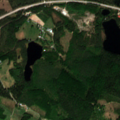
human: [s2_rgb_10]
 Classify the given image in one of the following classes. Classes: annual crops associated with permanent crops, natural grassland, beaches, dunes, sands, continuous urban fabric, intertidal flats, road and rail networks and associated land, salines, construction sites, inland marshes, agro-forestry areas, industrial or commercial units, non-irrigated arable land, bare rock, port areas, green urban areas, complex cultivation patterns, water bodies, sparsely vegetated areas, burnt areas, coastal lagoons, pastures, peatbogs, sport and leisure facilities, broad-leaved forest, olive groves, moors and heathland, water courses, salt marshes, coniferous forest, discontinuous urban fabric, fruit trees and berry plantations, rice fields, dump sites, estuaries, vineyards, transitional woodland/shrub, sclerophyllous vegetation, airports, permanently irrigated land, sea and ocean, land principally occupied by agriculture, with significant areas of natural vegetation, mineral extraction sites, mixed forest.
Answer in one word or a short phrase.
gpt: non-irrigated arable land, coniferous forest, mixed forest